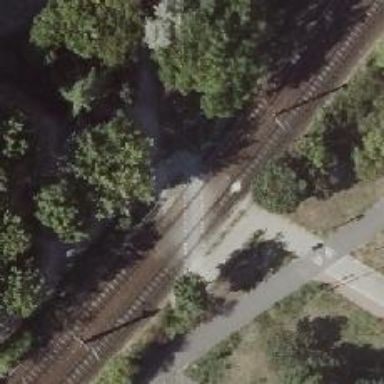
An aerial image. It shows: Uncontrolled tram crossing.